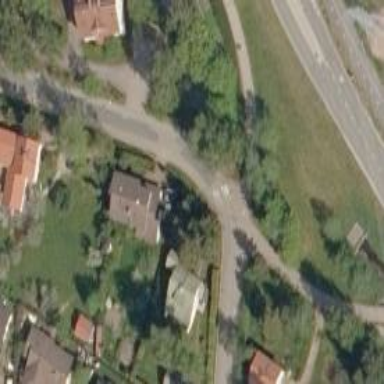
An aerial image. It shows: Cycleway crossing with asphalt surface.